Field crop: tomato
Growth stage: 1
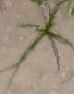
Species: cyperus